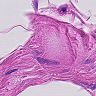
Metastatic tissue present: no